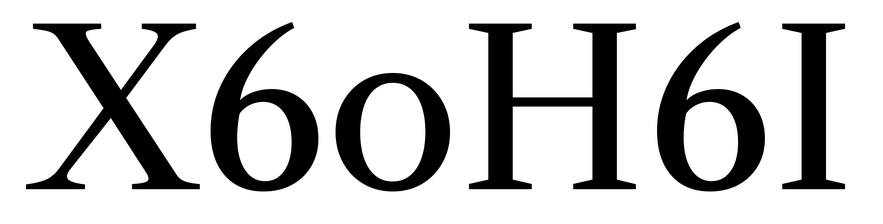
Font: LibreCaslonText_Regular